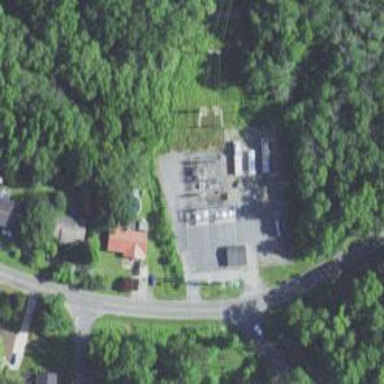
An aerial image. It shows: Generator is pictured.